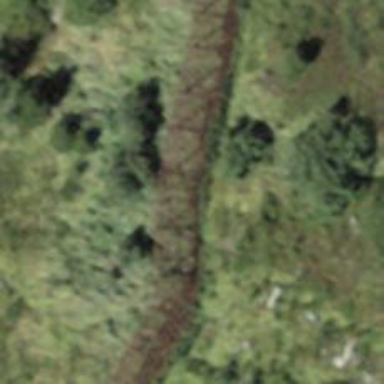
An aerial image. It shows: Snow fence that is man-made.